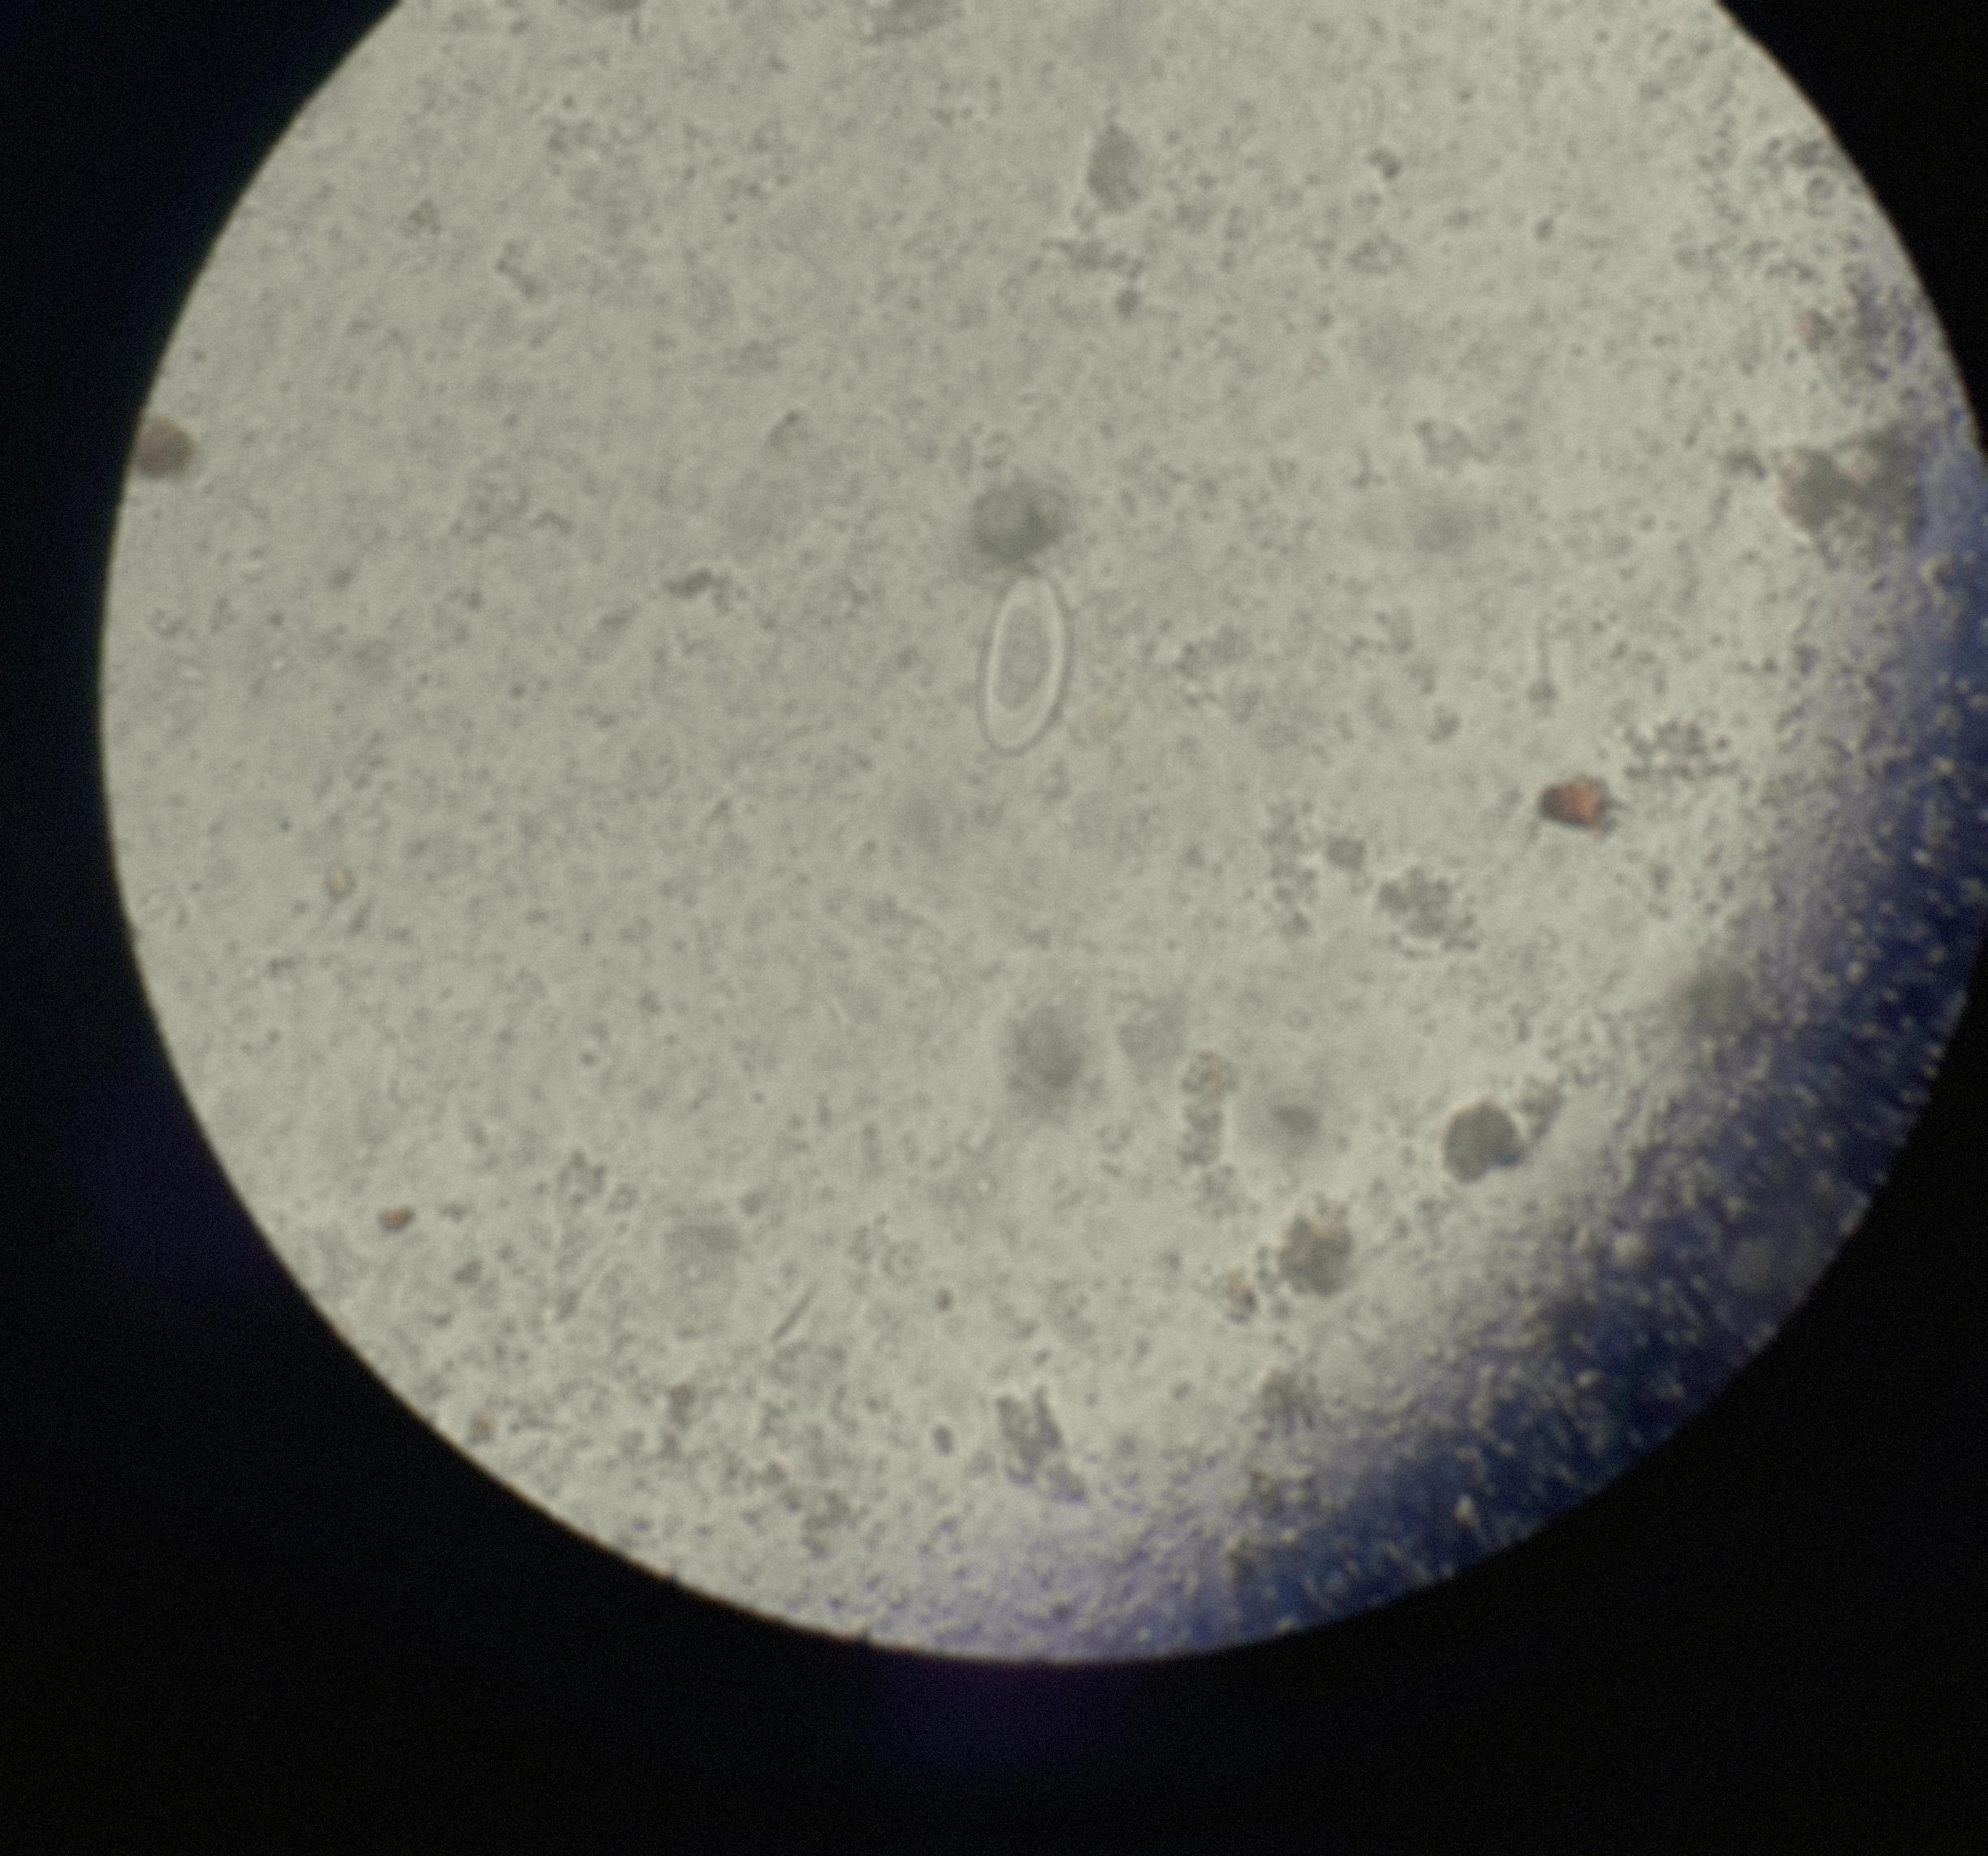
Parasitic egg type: Enterobius vermicularis